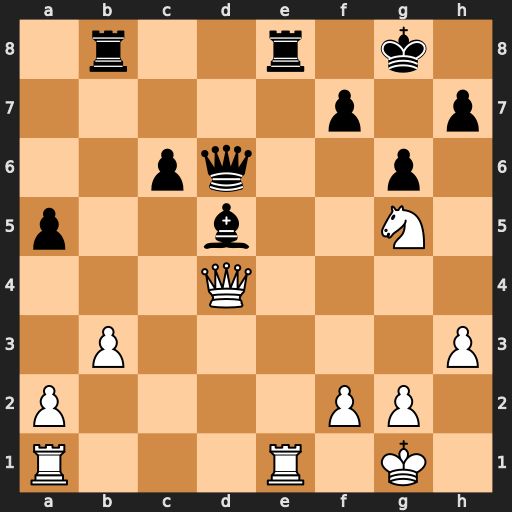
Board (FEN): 1r2r1k1/5p1p/2pq2p1/p2b2N1/3Q4/1P5P/P4PP1/R3R1K1
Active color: w
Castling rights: -
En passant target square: -
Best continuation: Ne4 Rxe4 Rxe4